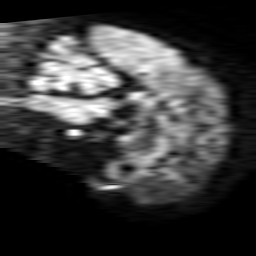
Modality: TRACE
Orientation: sagittal
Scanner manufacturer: philips
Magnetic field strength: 1.5 T
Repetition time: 4.822 s
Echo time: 0.07764 s